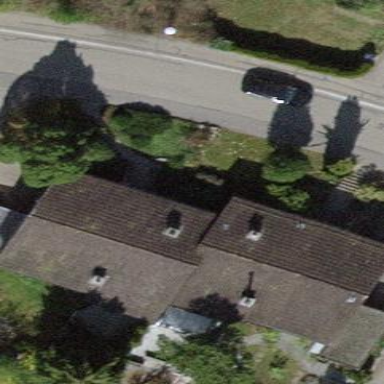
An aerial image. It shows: Residential building.